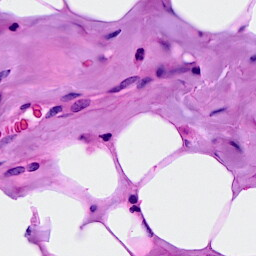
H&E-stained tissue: Breast